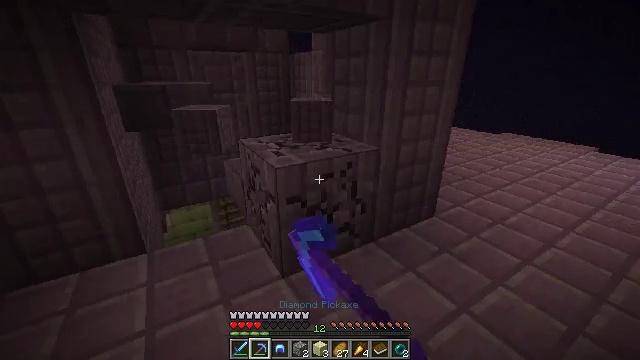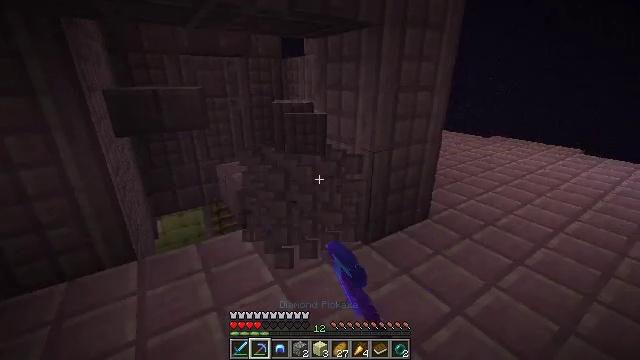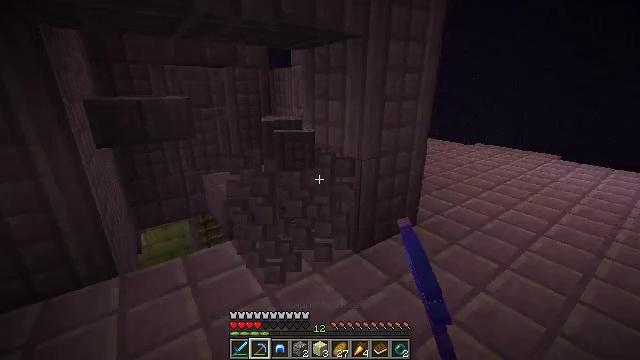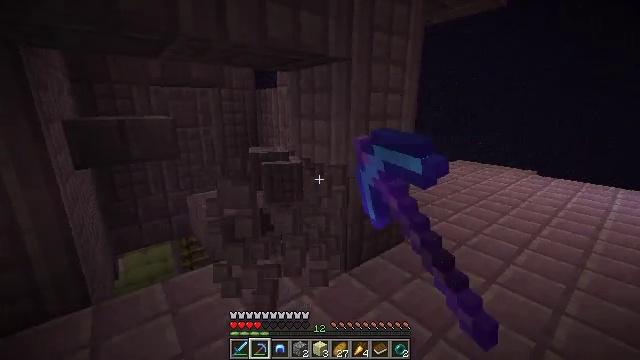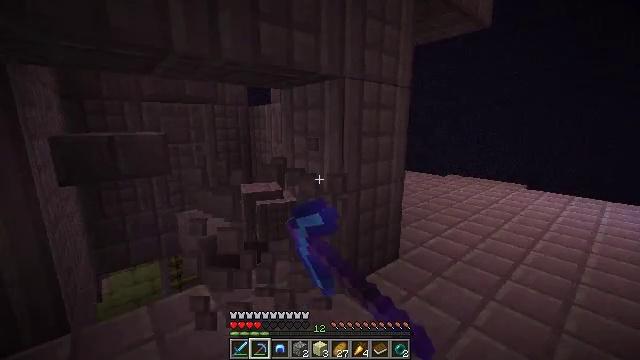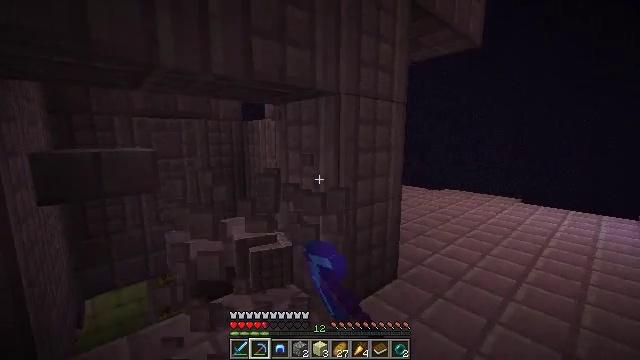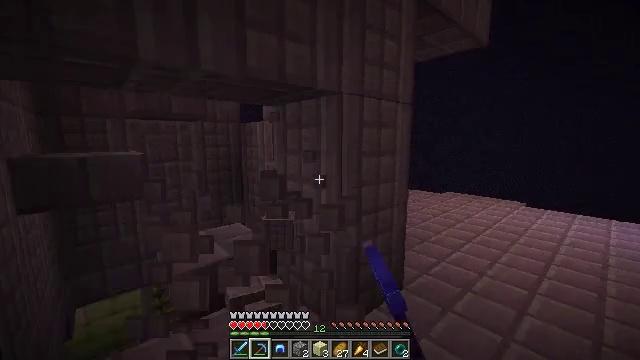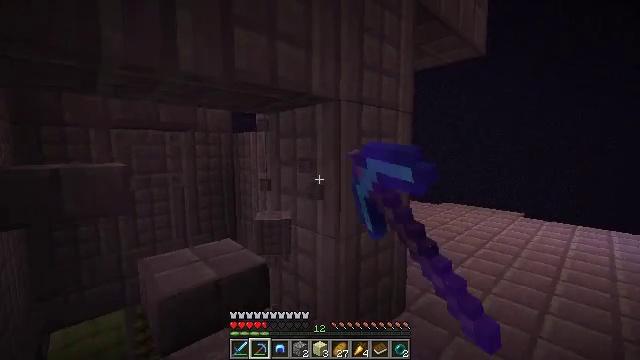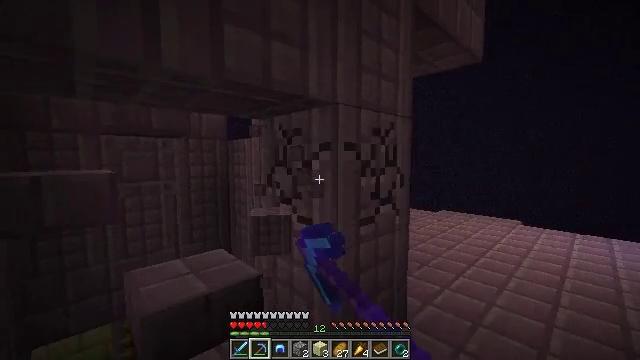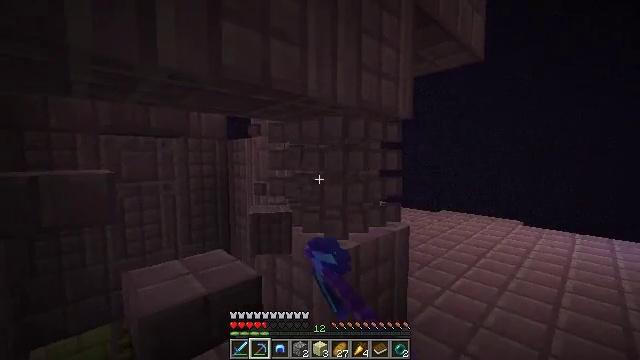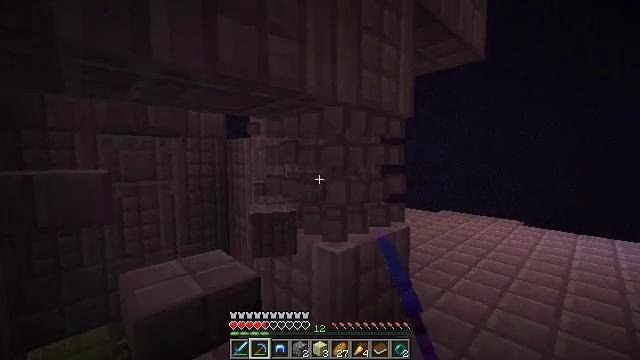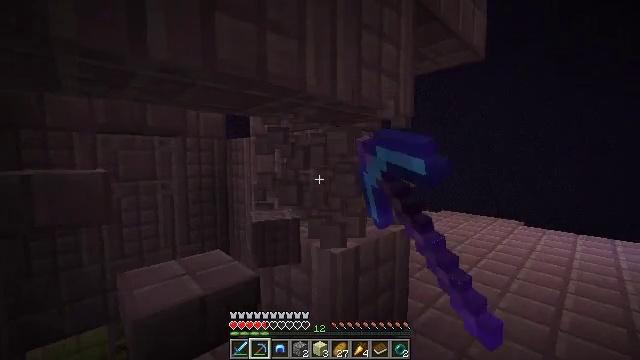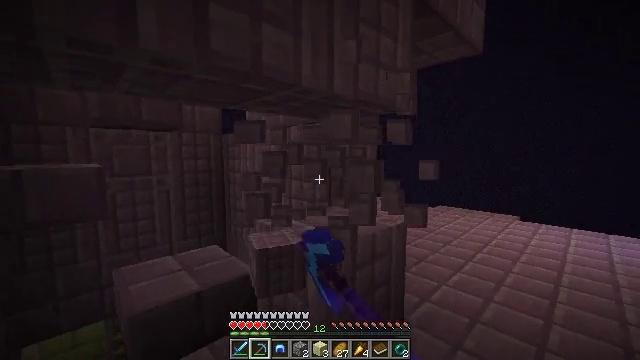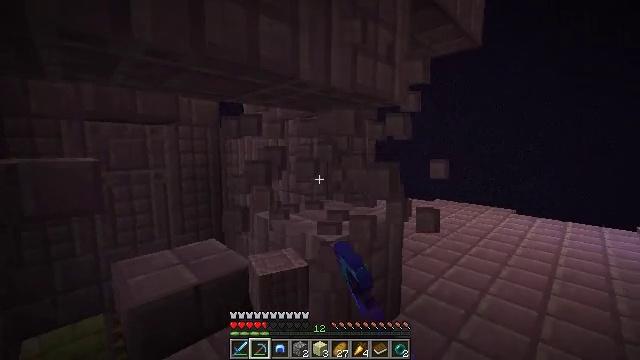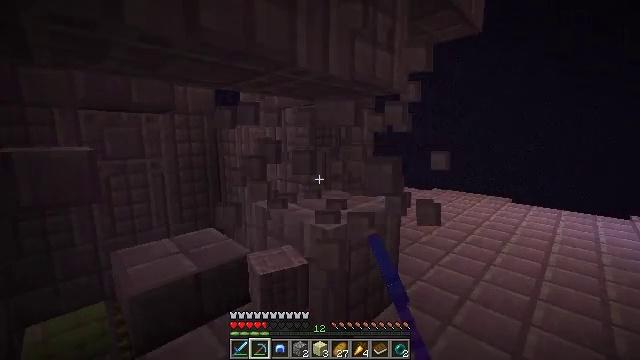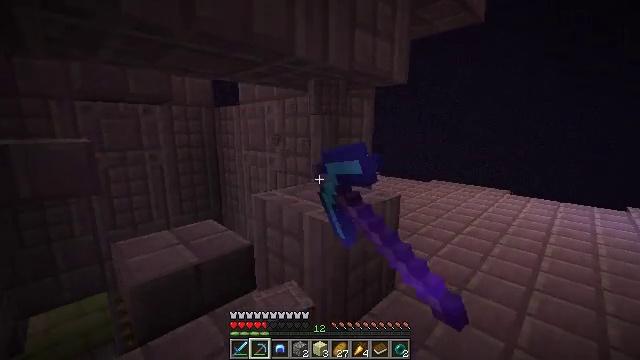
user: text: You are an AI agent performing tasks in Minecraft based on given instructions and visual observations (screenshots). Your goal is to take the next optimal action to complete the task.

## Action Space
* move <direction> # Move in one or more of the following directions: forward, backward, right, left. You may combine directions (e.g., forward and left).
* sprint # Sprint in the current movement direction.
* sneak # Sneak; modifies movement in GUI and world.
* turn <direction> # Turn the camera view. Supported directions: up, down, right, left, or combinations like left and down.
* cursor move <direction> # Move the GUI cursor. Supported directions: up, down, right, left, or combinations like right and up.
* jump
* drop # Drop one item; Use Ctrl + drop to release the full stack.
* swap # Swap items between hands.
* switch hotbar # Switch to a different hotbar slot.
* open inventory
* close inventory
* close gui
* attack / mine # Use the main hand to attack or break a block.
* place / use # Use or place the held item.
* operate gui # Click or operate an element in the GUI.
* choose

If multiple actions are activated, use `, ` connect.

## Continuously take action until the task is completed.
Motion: motion action
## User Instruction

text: Gather purpur pillar for building.
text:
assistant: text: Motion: turn right, attack / mine
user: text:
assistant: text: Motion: turn right and up, attack / mine
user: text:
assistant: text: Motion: turn right and up, attack / mine
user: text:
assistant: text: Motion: move forward, turn right and up, attack / mine
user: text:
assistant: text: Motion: move forward, turn right and up, attack / mine
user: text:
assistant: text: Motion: move forward, attack / mine
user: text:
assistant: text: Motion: turn right and up, attack / mine
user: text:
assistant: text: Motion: turn up, attack / mine
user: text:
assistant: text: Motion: attack / mine
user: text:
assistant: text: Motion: attack / mine
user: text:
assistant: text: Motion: attack / mine
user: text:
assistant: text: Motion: turn down, attack / mine
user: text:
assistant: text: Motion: turn down, attack / mine
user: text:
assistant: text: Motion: turn down, attack / mine
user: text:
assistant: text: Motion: turn down, attack / mine
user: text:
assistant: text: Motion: turn down, attack / mine
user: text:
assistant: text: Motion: turn down, attack / mine
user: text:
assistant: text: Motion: turn down, attack / mine
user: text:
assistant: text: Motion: turn down, attack / mine
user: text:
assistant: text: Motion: turn down, attack / mine
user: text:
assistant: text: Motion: attack / mine
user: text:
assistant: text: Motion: attack / mine
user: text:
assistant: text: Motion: attack / mine